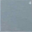
Piece: xx